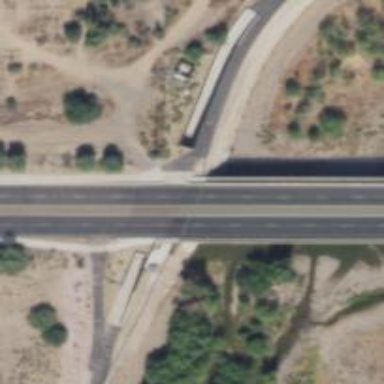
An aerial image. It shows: Secondary road crossing bridge.